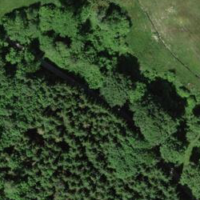
EUNIS habitat code: 44
Species observed at this site:
Rubus saxatilis